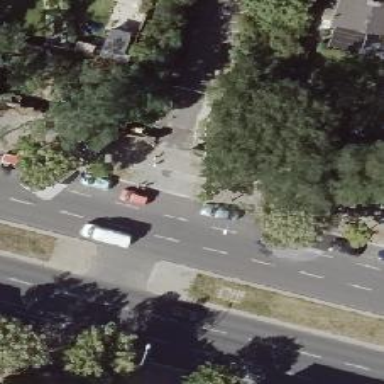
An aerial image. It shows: Secondary road with asphalt surface. It has cycle track on the right side and parking lane on the right side.